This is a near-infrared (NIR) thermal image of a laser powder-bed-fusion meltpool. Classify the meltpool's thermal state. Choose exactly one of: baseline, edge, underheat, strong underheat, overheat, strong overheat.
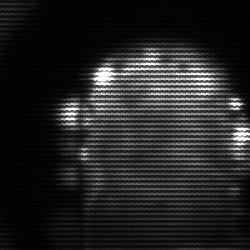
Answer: baseline